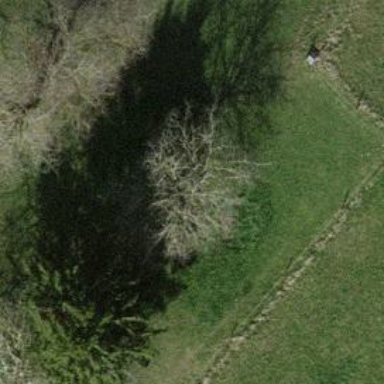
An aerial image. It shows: Row of trees in natural setting.